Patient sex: M
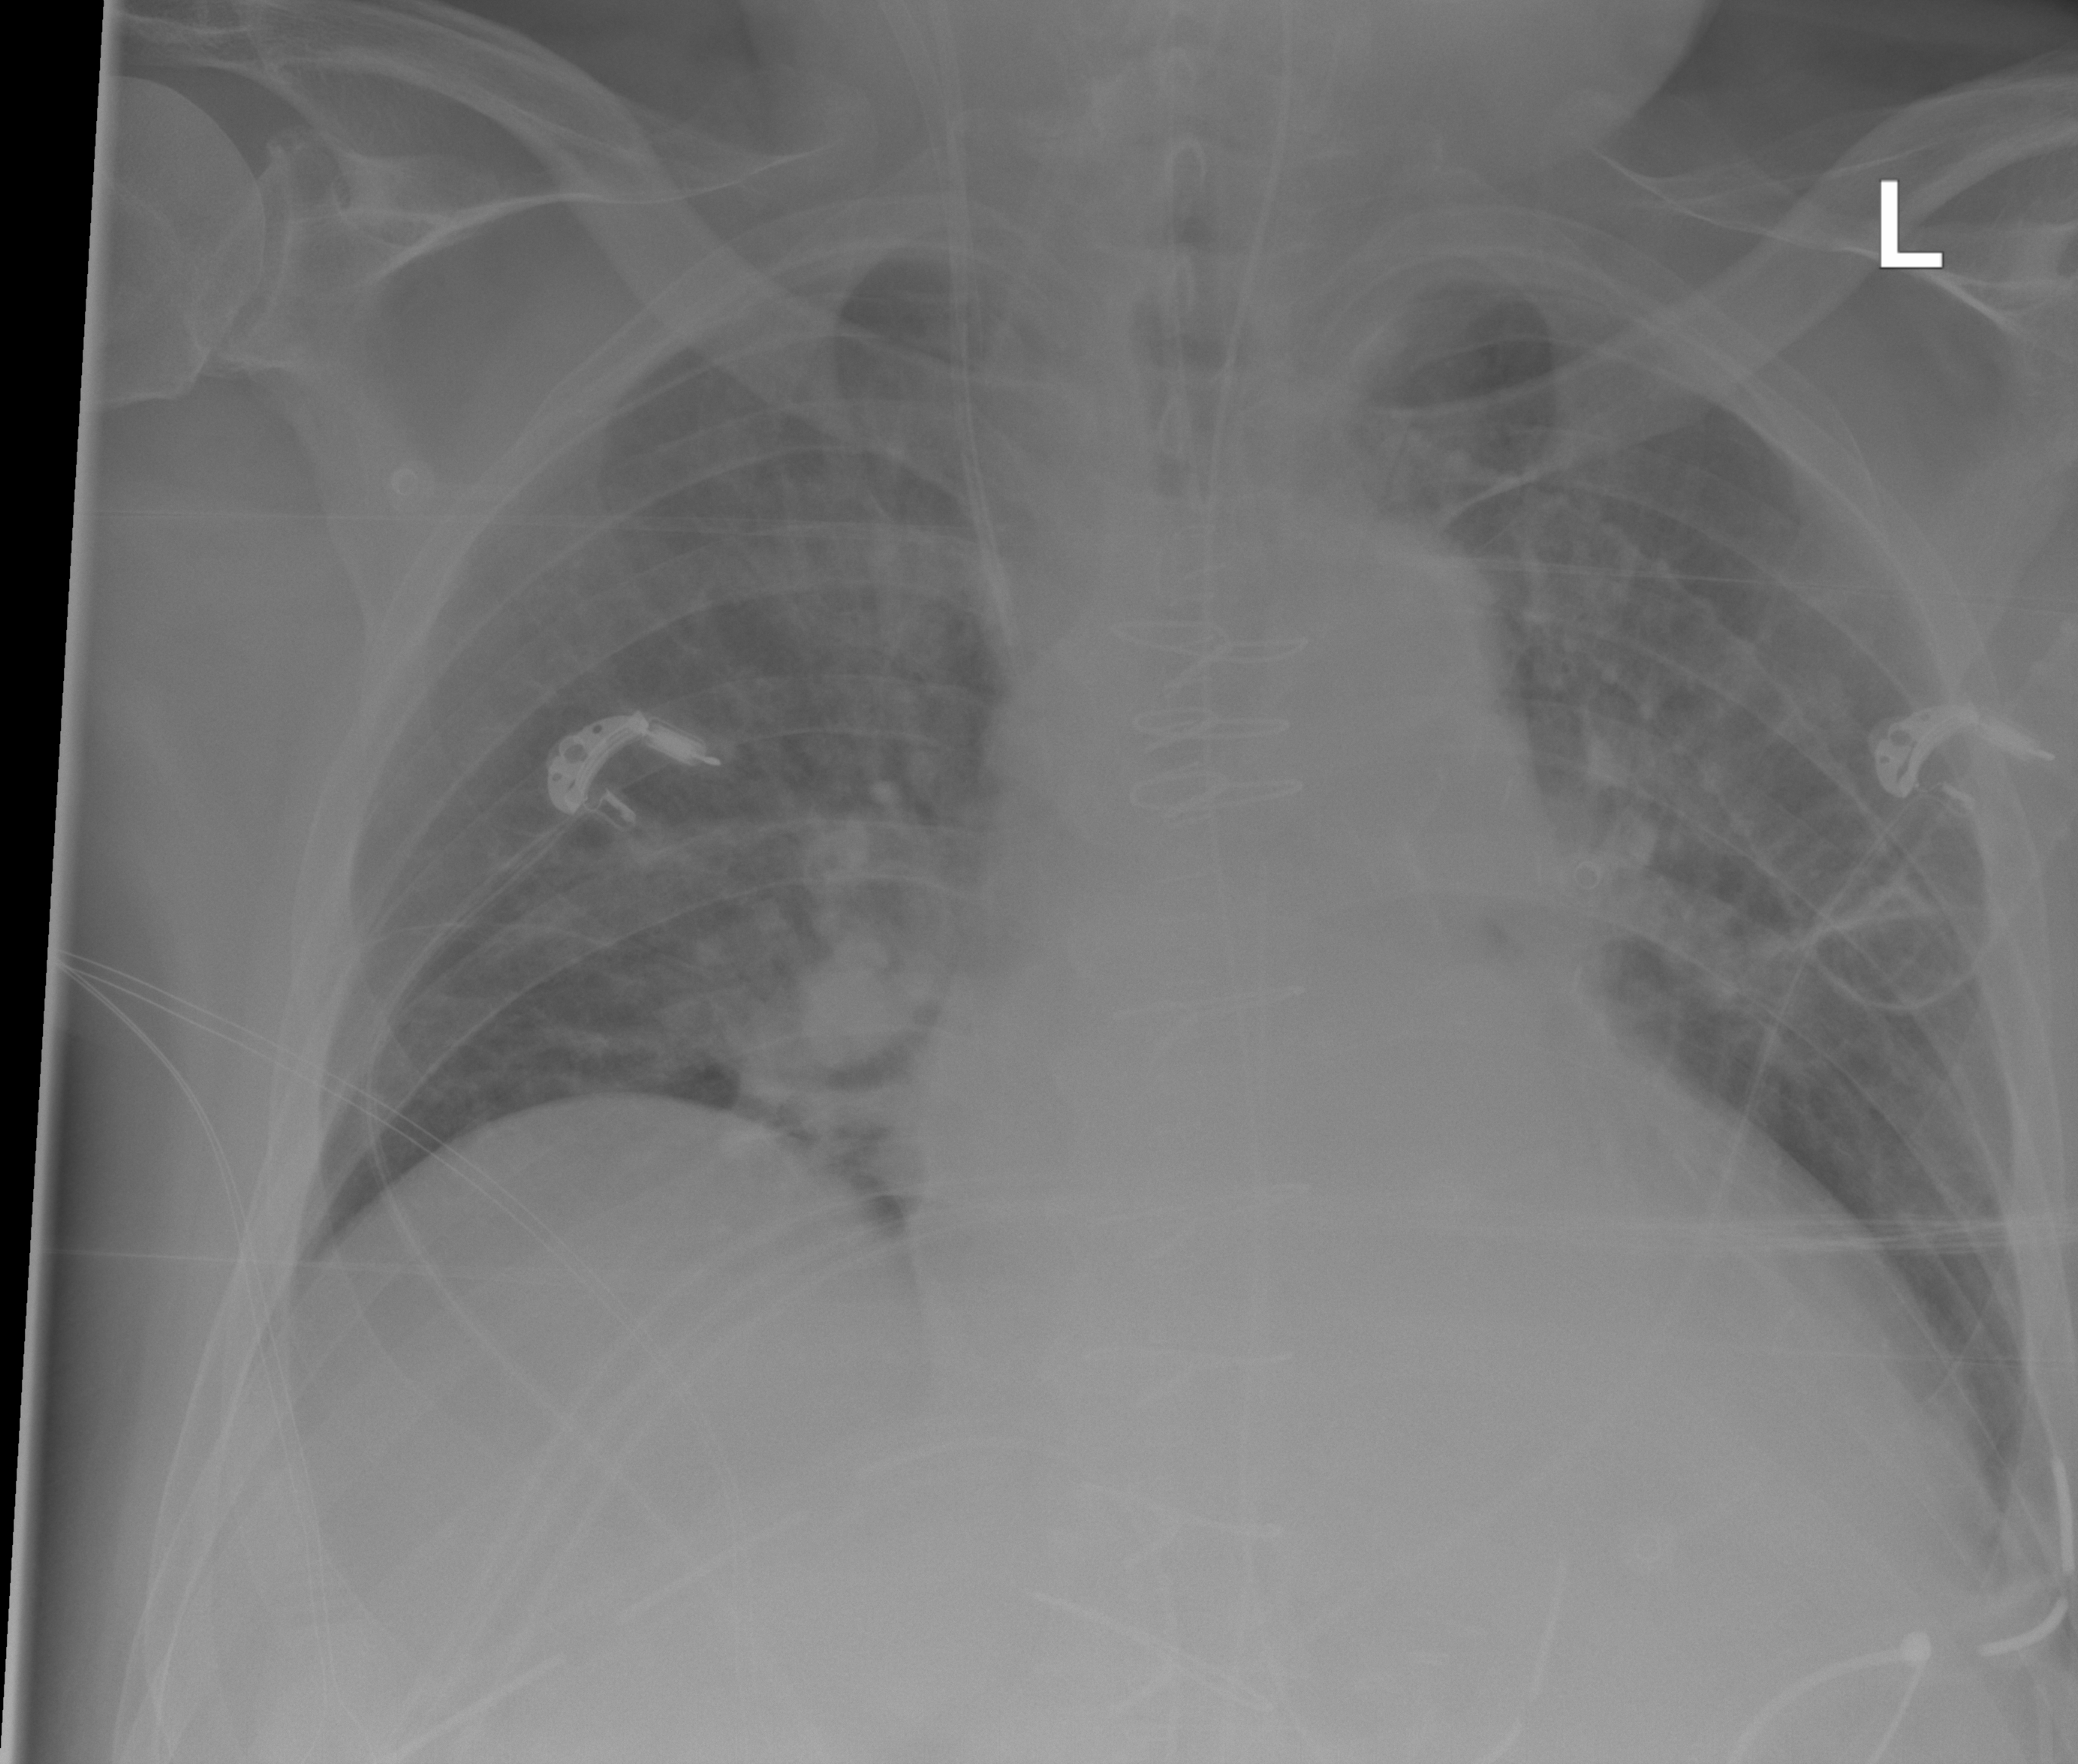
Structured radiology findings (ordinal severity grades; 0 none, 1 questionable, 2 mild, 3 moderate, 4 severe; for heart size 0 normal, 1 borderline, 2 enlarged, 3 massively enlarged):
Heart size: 2
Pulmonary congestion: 0
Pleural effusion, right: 0
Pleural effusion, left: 0
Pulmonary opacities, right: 0
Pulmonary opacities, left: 0
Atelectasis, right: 1
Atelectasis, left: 1